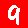
Digit: 9